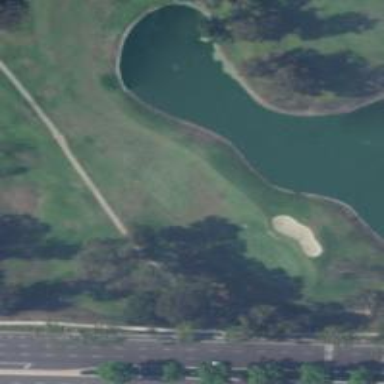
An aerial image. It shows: Golf hole.